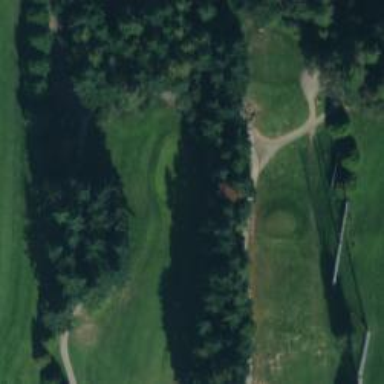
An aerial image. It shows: Golf hole.